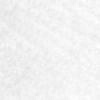
Label: no_change